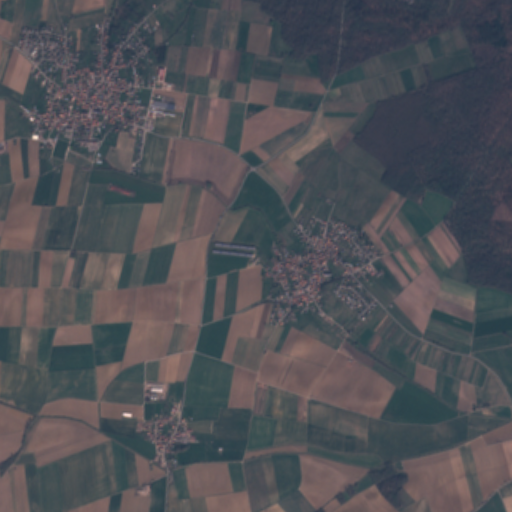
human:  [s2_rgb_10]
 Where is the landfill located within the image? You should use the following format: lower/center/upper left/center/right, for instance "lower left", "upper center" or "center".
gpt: The landfill is located in the lower left of the image.
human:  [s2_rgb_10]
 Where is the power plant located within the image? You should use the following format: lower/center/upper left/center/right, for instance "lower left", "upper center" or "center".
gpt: There is no power plant in the image.